Aerial crown-view tile of a tropical tree (Barro Colorado Island, Panama), acquired 20241216:
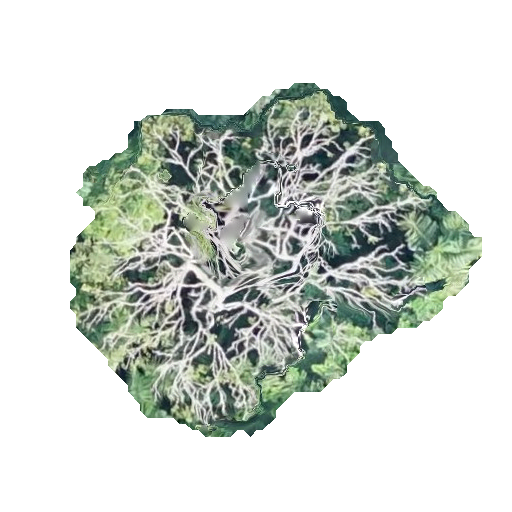
Species: Jacaranda copaia
GBIF accepted scientific name: Jacaranda copaia
Crown area: 138.737 m²